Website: walmart
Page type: address-validator
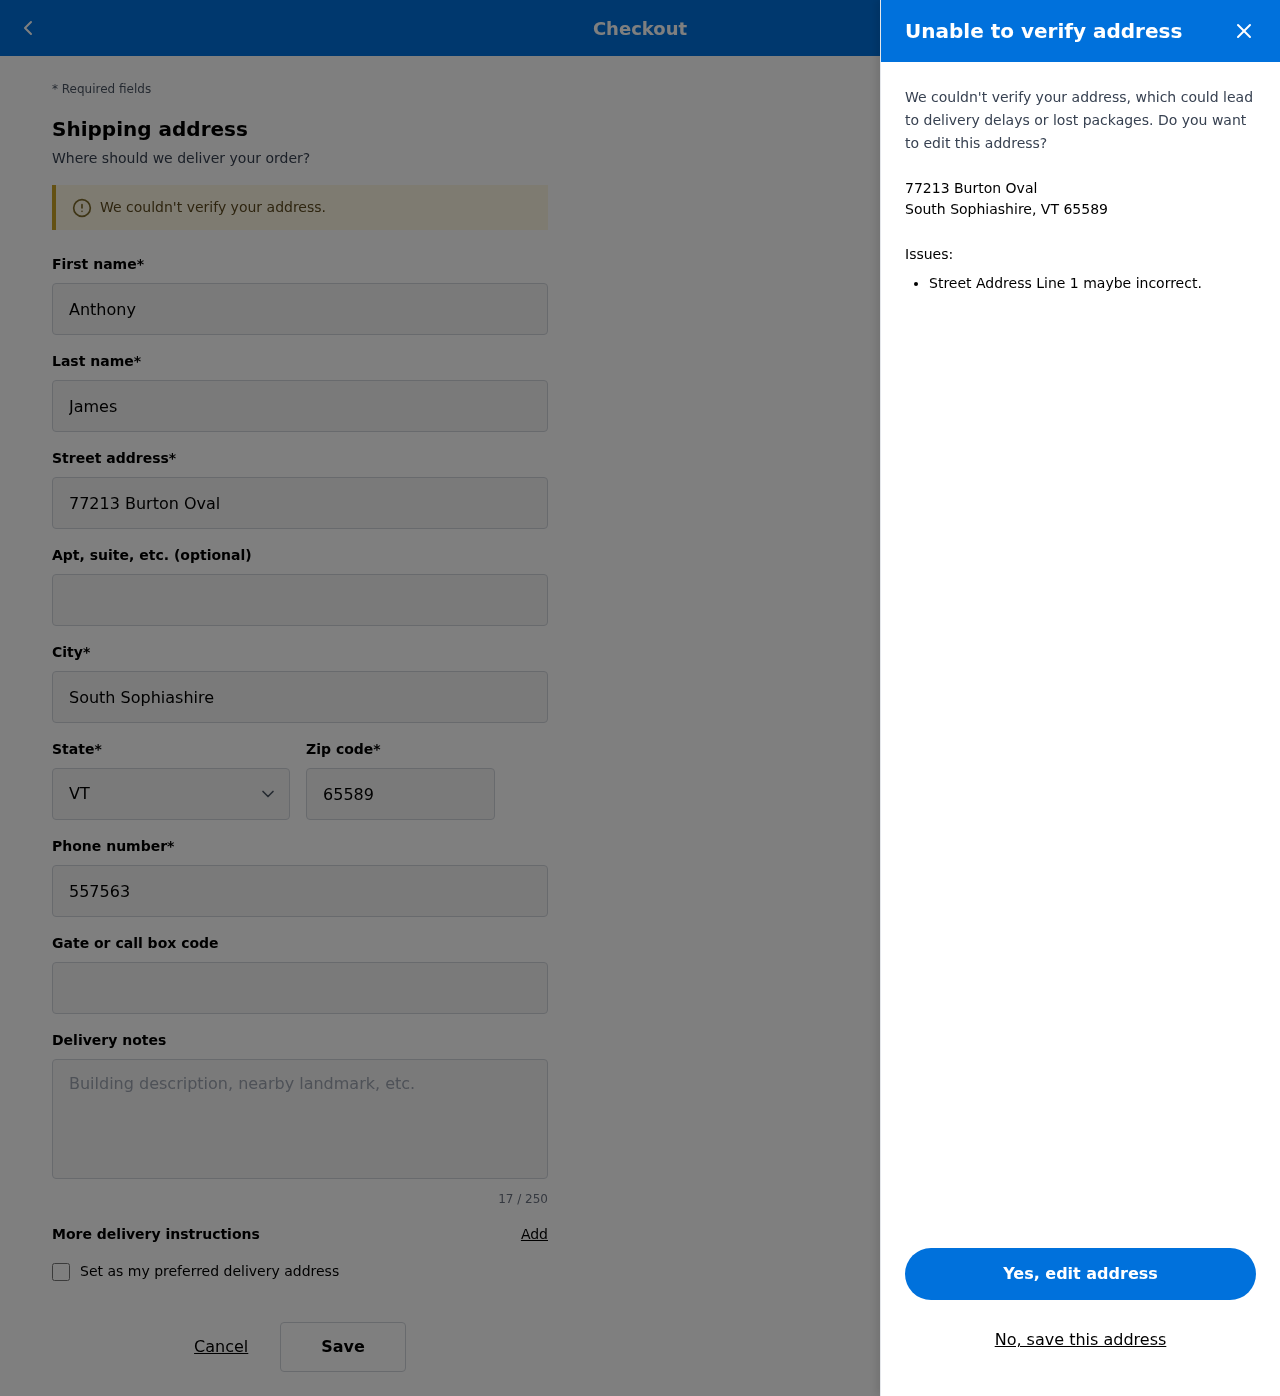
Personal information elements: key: PII_CITY_STATE_ZIP
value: South Sophiashire, VT 65589
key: PII_DELIVERY_INSTRUCTIONS
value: Call upon arrival
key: PII_STATE_ABBR
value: VT
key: PII_STREET
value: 77213 Burton Oval
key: PII_FIRSTNAME
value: Anthony
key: PII_LASTNAME
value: James
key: PII_CITY
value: South Sophiashire
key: PII_POSTCODE
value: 65589
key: PII_PHONE
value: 5575631080
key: PII_SECURITY_CODE
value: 14036